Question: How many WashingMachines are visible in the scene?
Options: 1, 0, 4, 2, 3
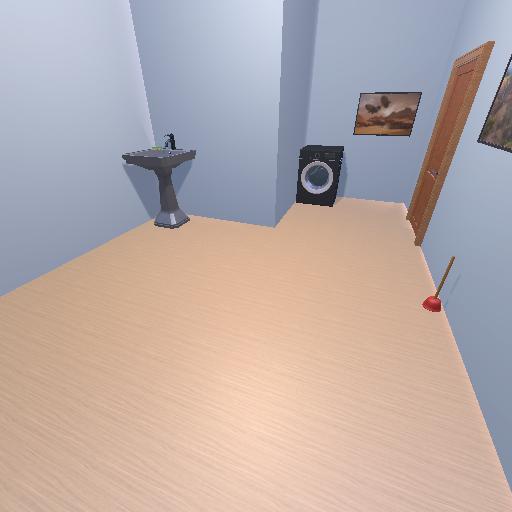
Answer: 1